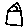
Label: house